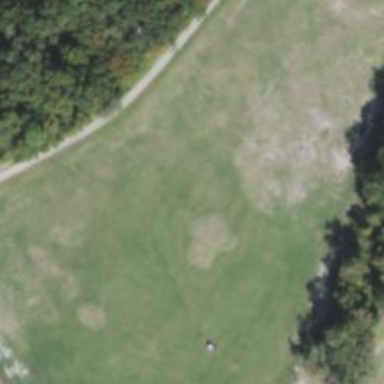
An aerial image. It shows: Grassy area designated for leisure use with golf driving range.